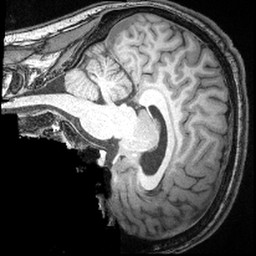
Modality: T1w
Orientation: sagittal
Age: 26
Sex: male
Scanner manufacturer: siemens
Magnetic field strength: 3 T
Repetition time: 2.4 s
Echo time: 0.00374 s